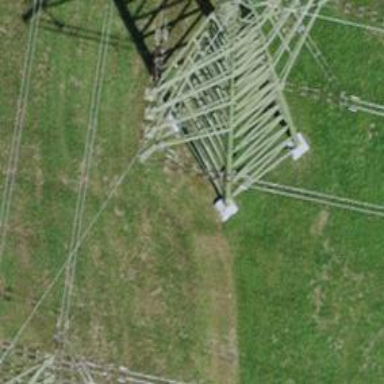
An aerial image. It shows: Three cables of power line.